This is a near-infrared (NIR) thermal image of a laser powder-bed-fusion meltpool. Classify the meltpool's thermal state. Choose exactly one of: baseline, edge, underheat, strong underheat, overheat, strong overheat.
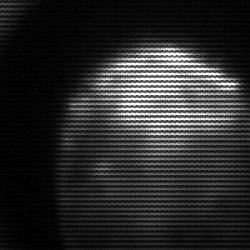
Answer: edge